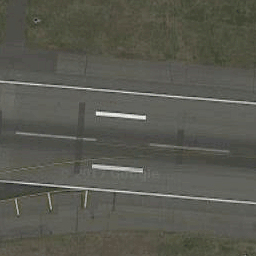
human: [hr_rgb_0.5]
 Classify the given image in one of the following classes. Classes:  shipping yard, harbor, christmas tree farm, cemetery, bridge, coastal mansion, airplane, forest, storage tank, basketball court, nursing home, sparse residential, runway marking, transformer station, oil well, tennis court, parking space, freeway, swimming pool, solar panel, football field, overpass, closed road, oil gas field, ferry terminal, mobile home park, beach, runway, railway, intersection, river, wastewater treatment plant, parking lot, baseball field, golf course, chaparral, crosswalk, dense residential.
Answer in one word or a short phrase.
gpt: runway